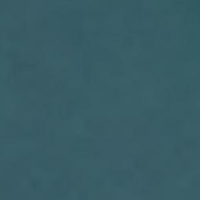
EUNIS habitat code: 14
Species observed at this site:
Certhia brachydactyla
Podiceps grisegena
Larus glaucoides
Corvus corone
Podiceps cristatus
Fulica atra
Larus cachinnans
Spinus spinus
Chroicocephalus ridibundus
Larus michahellis
Cygnus olor
Erithacus rubecula
Dryocopus martius
Pica pica
Leucophaeus atricilla
Nucifraga caryocatactes
Corvus corax
Periparus ater
Motacilla cinerea
Anas platyrhynchos
Accipiter gentilis
Chloris chloris
Larus canus
Aythya fuligula
Passer domesticus
Fringilla coelebs
Carduelis carduelis
Turdus merula
Parus major
Hirundo rustica
Mergus merganser
Milvus milvus
Larus argentatus
Regulus regulus
Cinclus cinclus
Aquila chrysaetos
Ichthyaetus melanocephalus
Motacilla alba
Delichon urbicum